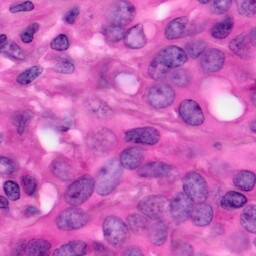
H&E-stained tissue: Pancreatic